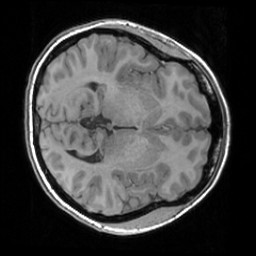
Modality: T1w
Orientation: axial
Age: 21
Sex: female
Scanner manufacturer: siemens
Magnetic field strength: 3 T
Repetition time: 1.63 s
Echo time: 0.00311 s